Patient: sex M, age 34
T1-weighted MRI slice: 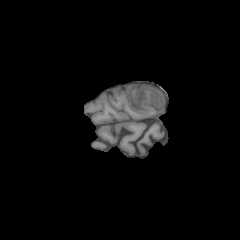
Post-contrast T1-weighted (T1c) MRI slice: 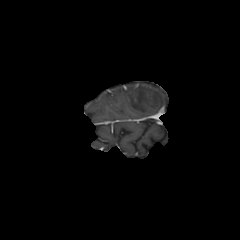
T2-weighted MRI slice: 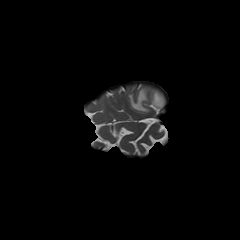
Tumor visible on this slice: yes
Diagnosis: Astrocytoma, IDH-mutant
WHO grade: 3